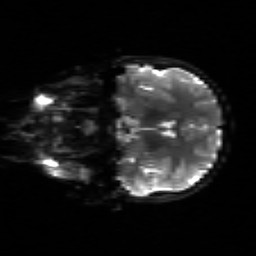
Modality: sbref
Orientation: coronal
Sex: female
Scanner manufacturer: siemens
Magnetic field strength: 3 T
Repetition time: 5 s
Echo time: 0.071 s